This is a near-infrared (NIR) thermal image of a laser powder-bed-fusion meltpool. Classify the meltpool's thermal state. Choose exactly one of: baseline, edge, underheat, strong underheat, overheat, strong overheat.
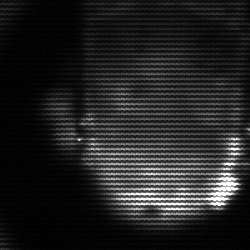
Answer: baseline